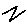
Label: zigzag